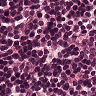
Metastatic tissue present: no